Question: I've been using Formtastic for awhile now, and it's great for speeding up implementation of forms. However, I have a special case where I need some more customization in what's displayed in my form. Specifically, the field is a file upload form for uploading images, and on the edit form, I want to show a thumbnail of the current version of the image that has been uploaded.

I've got this working, but it required that I use custom HTML markup, which means that any time Formtastic changes the output format, I need to update my matching HTML. Here's what I've got right now:
'''
<%= form.inputs do %>
<% if form.object.new_record? -%>
<%= form.input :image, :required => true, :hint => 'Maximum size of 3MB. JPG, GIF, PNG.' %>
<% else -%>
<li class="file input required" id="profile_image_input">
<label class="label" for="profile_image">Image</label>
<%= image_tag form.object.image.url(:thumb), :class => 'attachment' %>
<%= form.file_field :image %>
<p class="inline-hints">Maximum size of 3MB. JPG, GIF, PNG.</p>
</li>
<% end -%>
<% end %>
'''
Ideally, it would be nice to do something more like the following, where 'input_html' is assumed to be the generated HTML for the input, hint, etc.:
'''
<%= form.inputs do %>
<%= form.input :image, :required => true, :hint => 'Maximum size of 3MB. JPG, GIF, PNG.' do |input_html| %>
<%= image_tag form.object.image.url(:thumb), :class => 'attachment' unless form.object.new_record? %>
<%= input_html %>
<% end %>
<% end %>
'''
Does anything like this already exist? Or is there another similar option that will make my life easier?
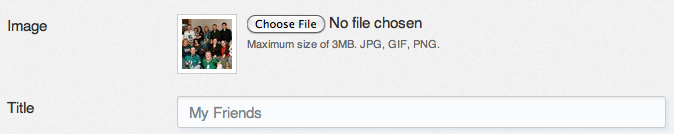
Answer: Well, I solved this myself of course. As always happens when I post here. :P
For anyone looking to do something similar, I created a custom input type derived from Formtastic's file input.
'''
class AttachmentInput < Formtastic::Inputs::FileInput
def image_html_options
{:class => 'attachment'}.merge(options[:image_html] || {})
end
def to_html
input_wrapping do
label_html <<
image_html <<
builder.file_field(method, input_html_options)
end
end
protected
def image_html
return "".html_safe if builder.object.new_record?
url = case options[:image]
when Symbol
builder.object.send(options[:image])
when Proc
options[:image].call(builder.object)
else
options[:image].to_s
end
builder.template.image_tag(url, image_html_options).html_safe
end
end
'''
Now I can just create an input of this type in the following manner:
'''
<%= form.input :image, :as => :attachment,
:required => true,
:hint => 'Maximum size of 3MB. JPG, GIF, PNG.',
:image => proc { |o| o.image.url(:thumb) } %>
'''
Optionally, the ':image' tag can accept one of:
- - -
Additionally, I can utilize the ':image_html' option for specifying HTML classes, id's, etc.